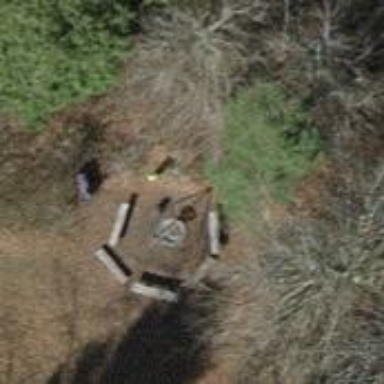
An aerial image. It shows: Barbecue facility.